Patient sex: F
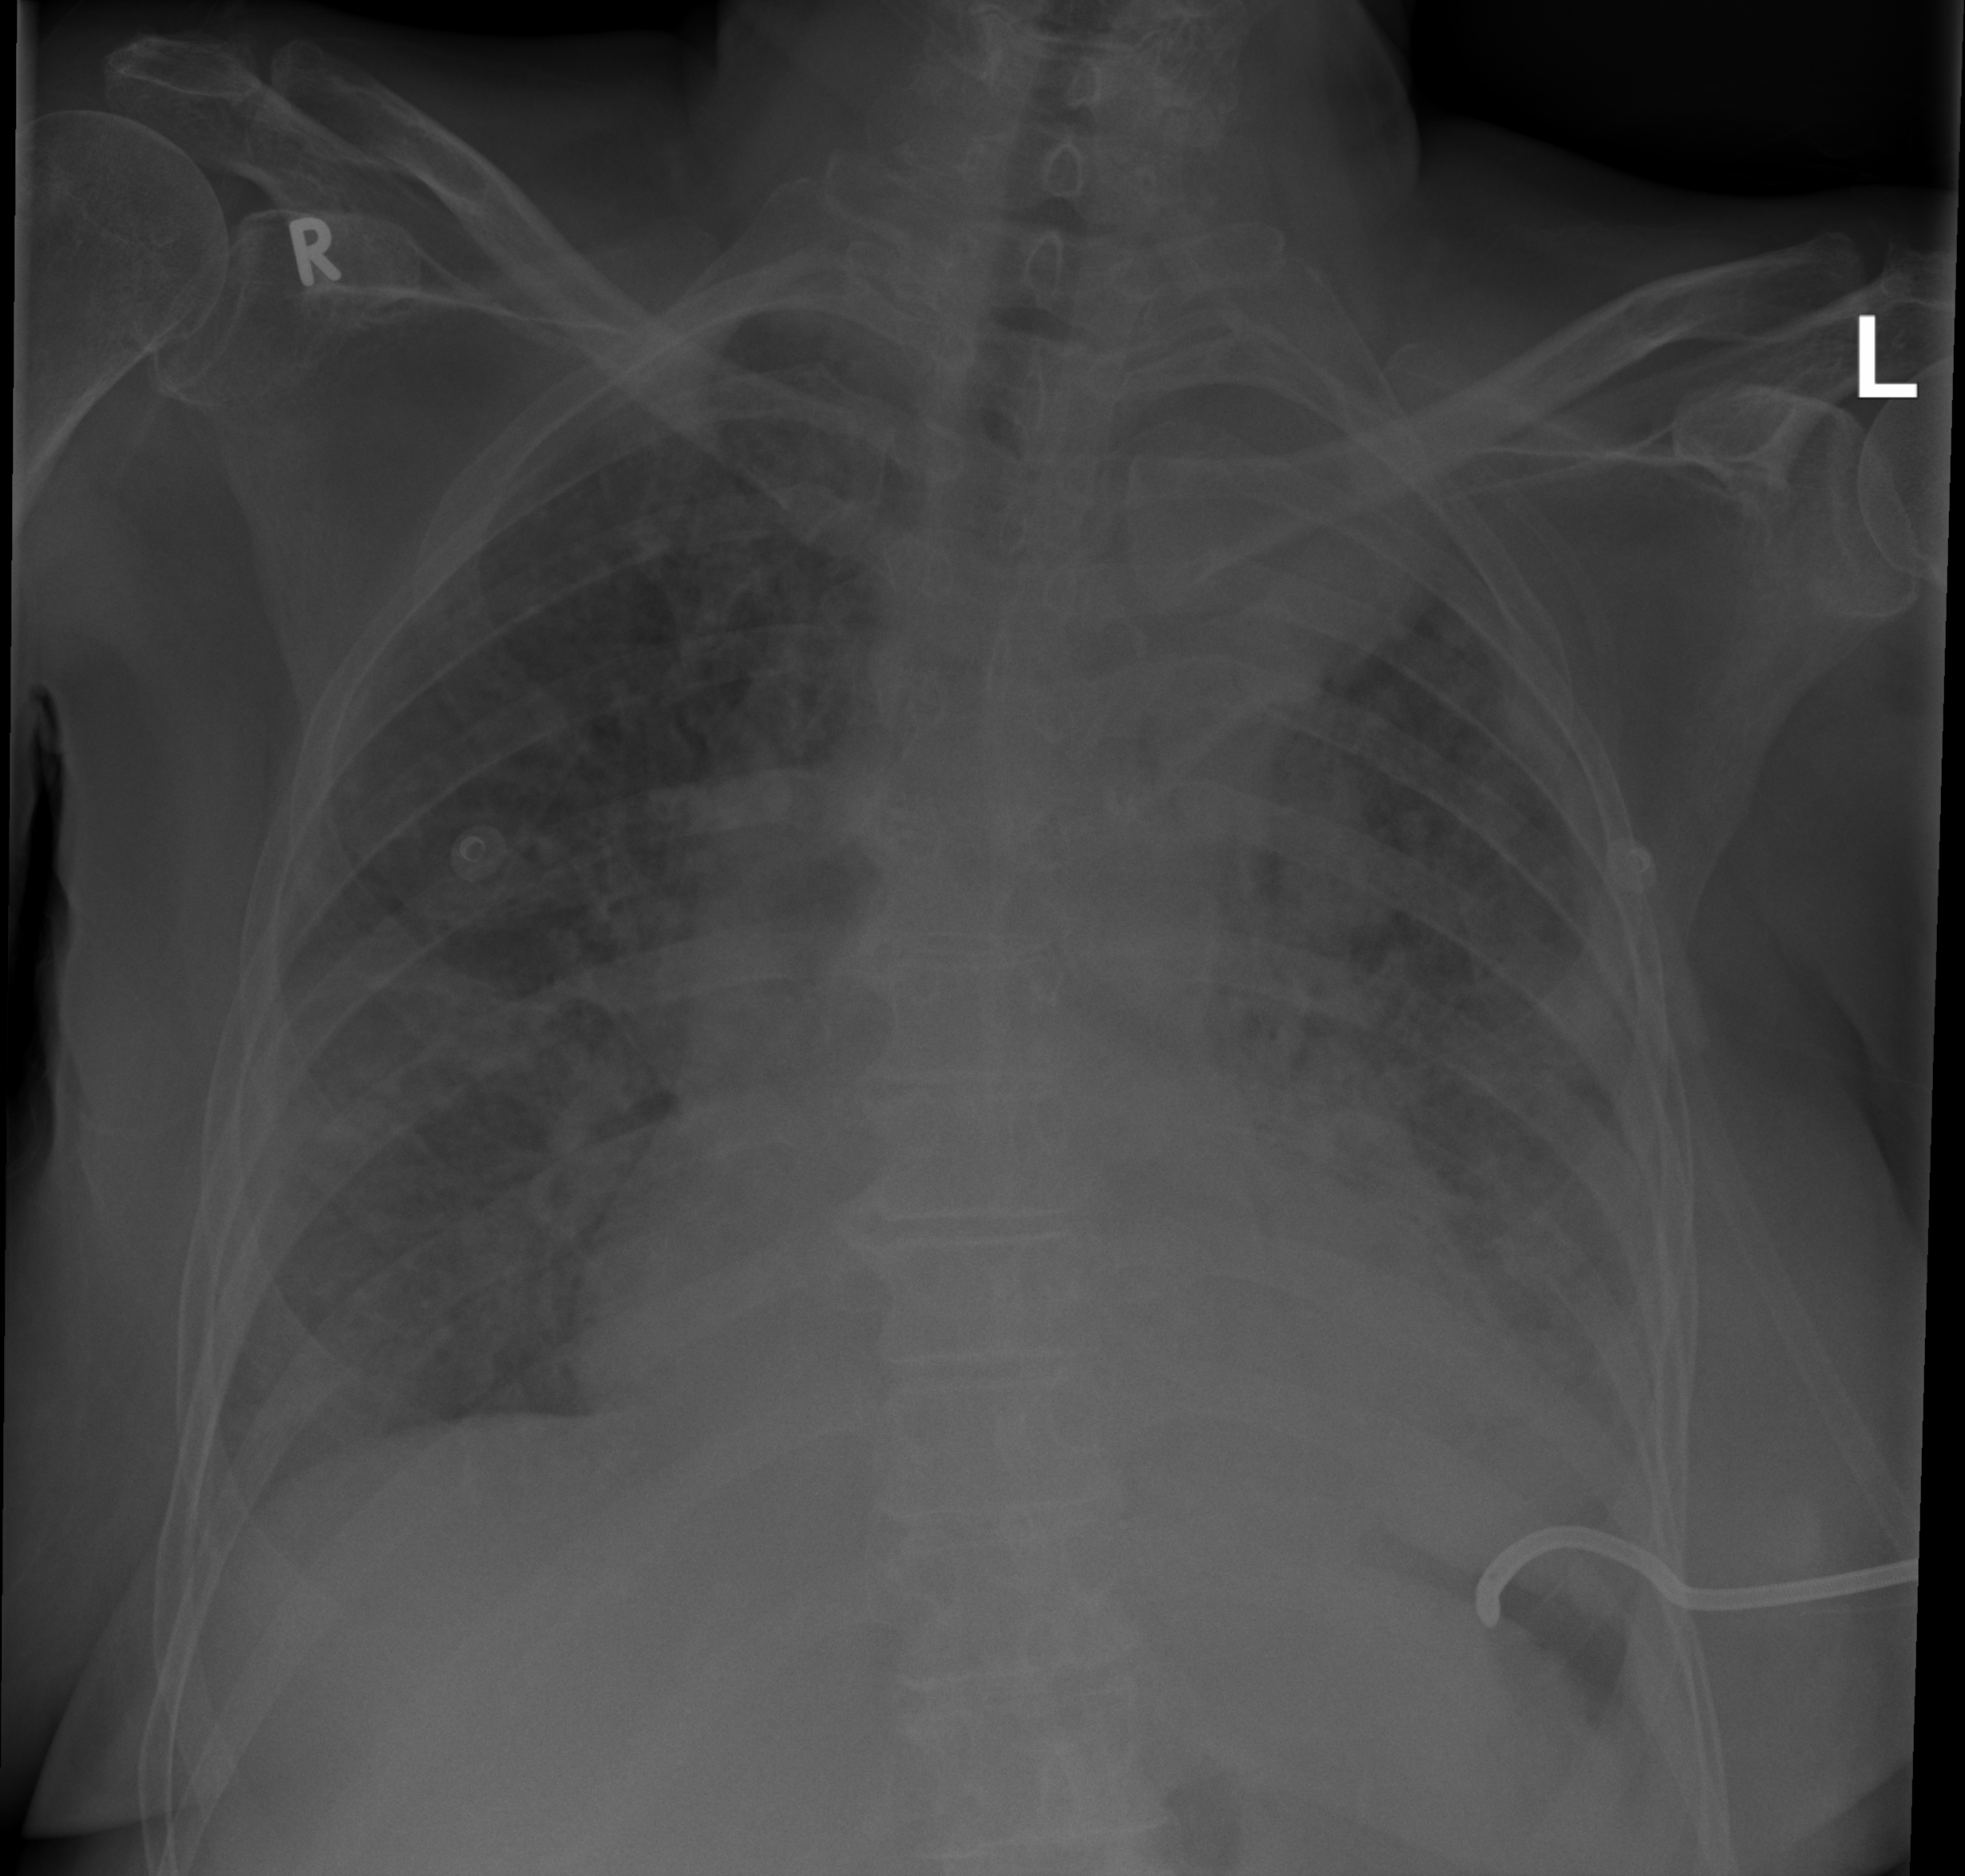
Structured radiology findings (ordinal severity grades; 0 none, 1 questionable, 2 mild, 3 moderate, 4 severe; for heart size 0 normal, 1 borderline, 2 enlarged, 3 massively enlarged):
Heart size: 2
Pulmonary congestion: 2
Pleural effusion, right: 0
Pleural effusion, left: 3
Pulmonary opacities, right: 2
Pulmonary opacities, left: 3
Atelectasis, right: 2
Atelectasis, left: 3